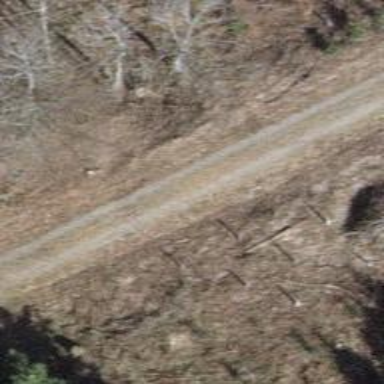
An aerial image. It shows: Gravel track with grade2 tracktype.